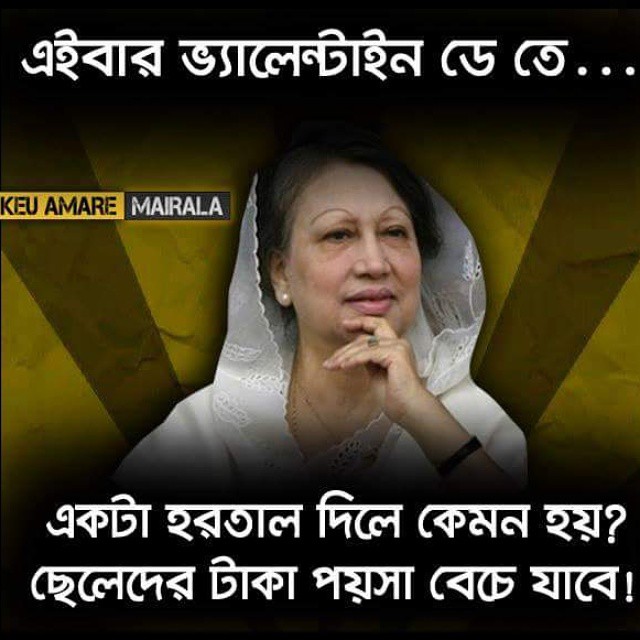
Caption: এইবার ভ্যালেন্টাইন ডে তে ... একটা হরতাল দিলে কেমন হয় ? ছেলেদের টাকা পয়সা বেচে যাবে !
Label: hate